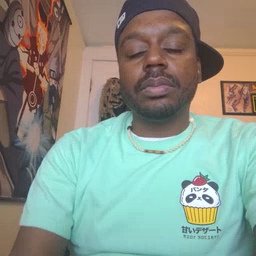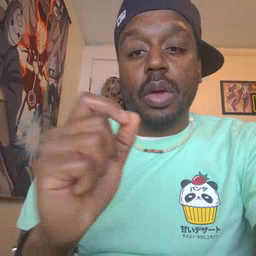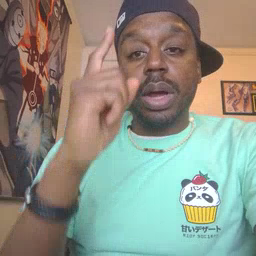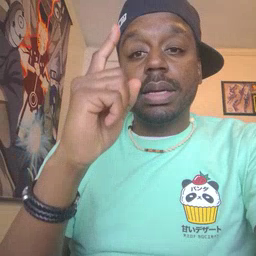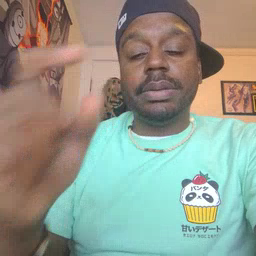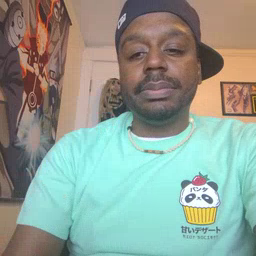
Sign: wake